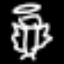
Label: angel